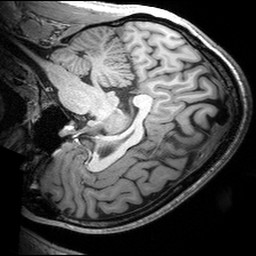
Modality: T1w
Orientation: sagittal
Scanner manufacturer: siemens
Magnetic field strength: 3 T
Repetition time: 2.53 s
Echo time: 0.00299 s